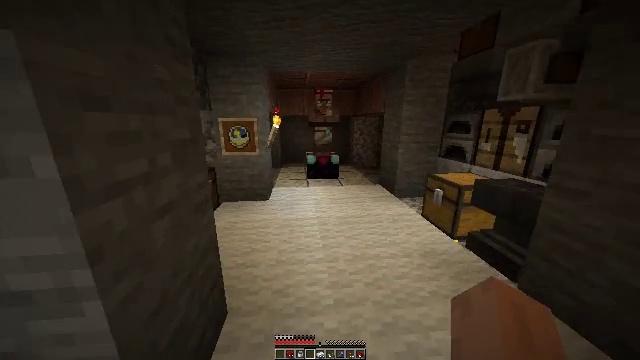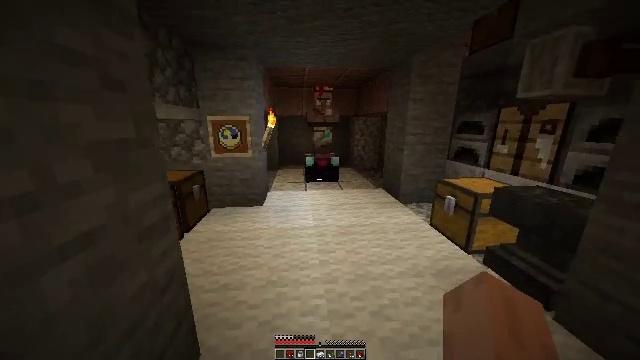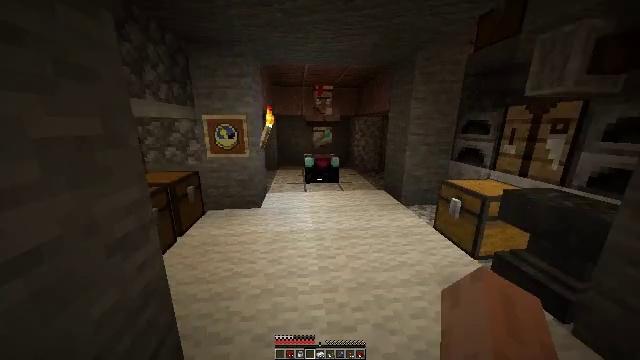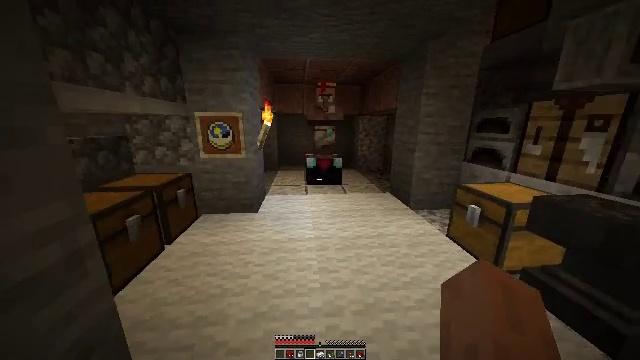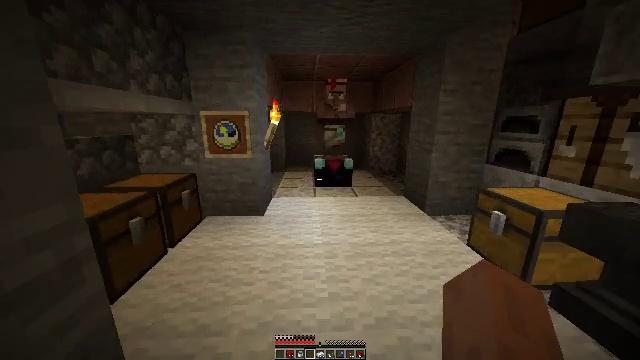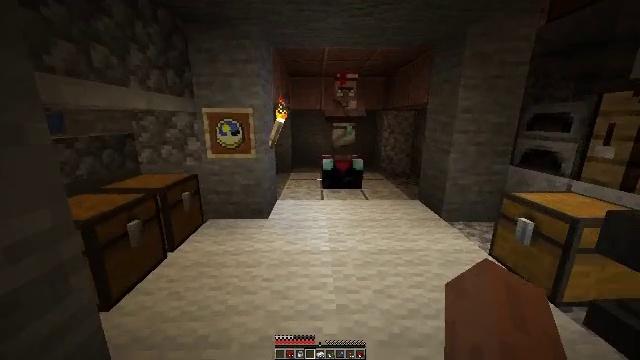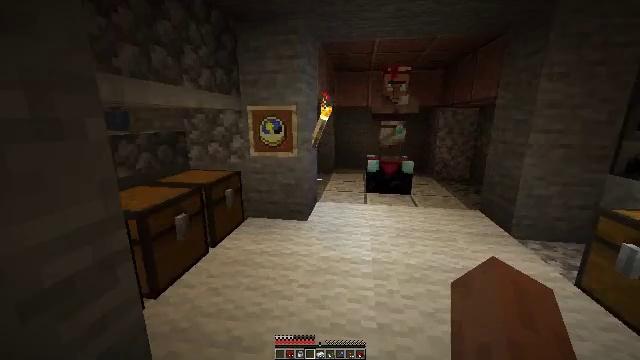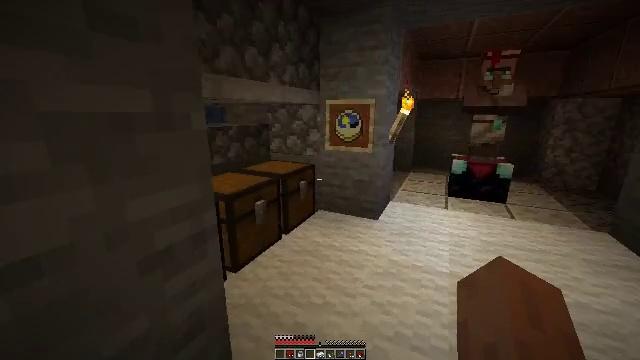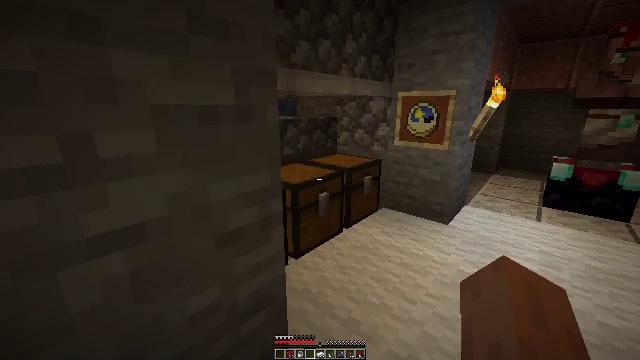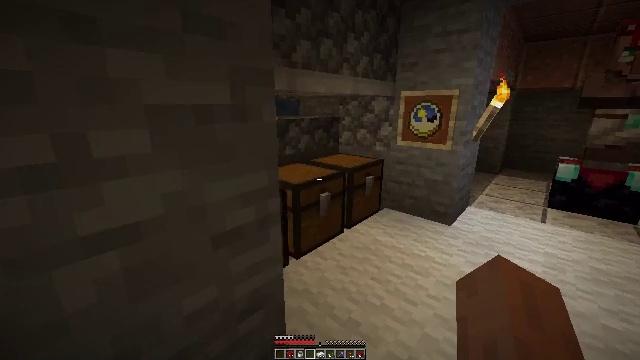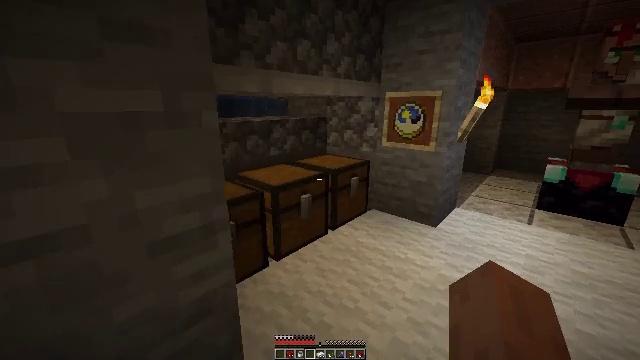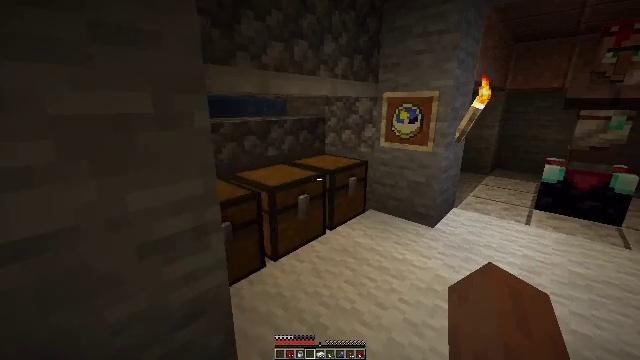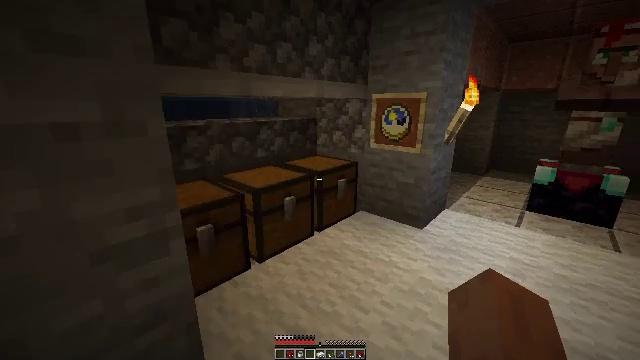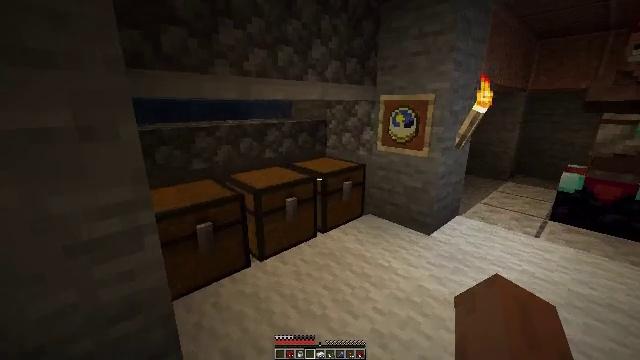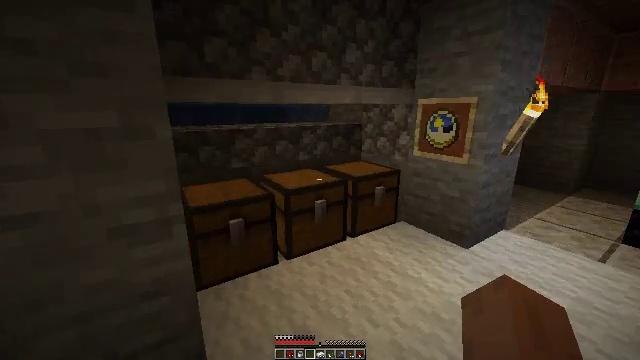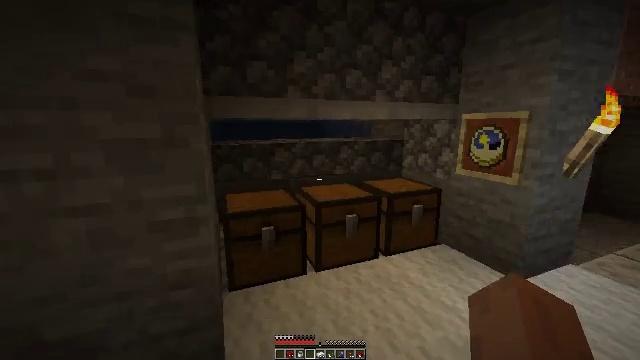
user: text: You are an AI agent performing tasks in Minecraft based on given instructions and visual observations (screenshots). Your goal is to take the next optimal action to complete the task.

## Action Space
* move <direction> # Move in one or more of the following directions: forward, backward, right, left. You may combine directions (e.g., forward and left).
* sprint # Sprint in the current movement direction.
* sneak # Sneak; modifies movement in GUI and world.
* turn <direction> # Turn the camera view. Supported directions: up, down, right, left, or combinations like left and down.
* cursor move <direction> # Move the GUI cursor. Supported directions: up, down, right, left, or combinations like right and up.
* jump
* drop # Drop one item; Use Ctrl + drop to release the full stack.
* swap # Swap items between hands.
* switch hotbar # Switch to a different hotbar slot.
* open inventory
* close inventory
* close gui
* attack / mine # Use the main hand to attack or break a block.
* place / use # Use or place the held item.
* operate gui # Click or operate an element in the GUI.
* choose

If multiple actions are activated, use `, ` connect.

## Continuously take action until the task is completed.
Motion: motion action
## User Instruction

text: Drop an iron ingot.
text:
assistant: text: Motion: move forward
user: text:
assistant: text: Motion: move forward
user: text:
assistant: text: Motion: no_op
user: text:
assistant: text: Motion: turn left
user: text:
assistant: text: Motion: turn left
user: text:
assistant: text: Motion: turn left
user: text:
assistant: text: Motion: turn left and down
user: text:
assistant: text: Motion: turn left and down
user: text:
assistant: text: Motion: move right
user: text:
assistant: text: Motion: move right
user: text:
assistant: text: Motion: move right
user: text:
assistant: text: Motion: move right
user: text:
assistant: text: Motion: move right, turn left
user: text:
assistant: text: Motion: move right, turn left
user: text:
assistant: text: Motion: move right, turn left and up
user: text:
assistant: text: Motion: move right, turn left and up
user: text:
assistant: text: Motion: turn left and up
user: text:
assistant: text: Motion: no_op
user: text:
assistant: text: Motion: no_op
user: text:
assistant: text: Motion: no_op
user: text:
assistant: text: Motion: no_op
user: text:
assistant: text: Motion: no_op
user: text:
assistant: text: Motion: no_op
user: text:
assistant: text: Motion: no_op
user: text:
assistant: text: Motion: turn left
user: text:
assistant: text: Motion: turn left
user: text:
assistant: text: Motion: turn left
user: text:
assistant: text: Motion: turn left
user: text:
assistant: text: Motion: no_op
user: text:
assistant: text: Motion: turn down